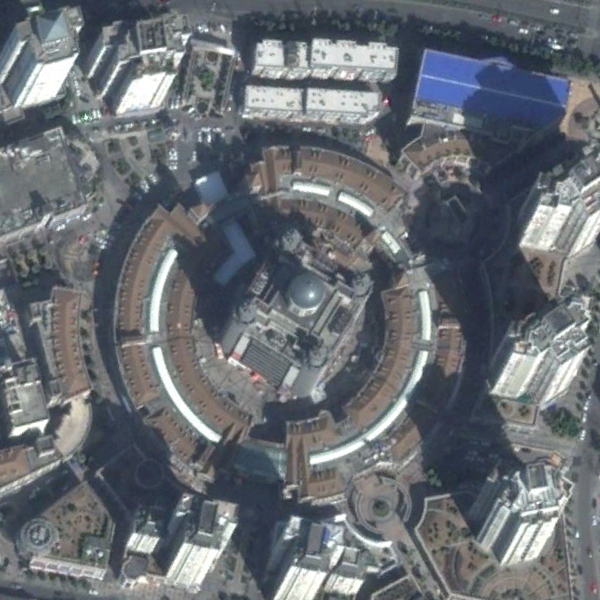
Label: Commercial